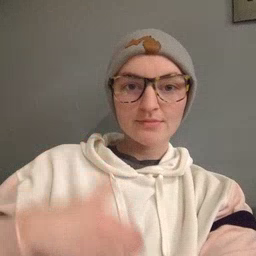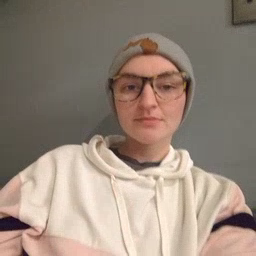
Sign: lion